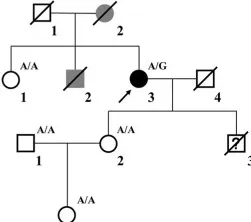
Clinical data of the family with HSP. (G) Genealogy of this family having HSP. Squares and circles indicate male and female, respectively. Filled symbols indicate affected individuals. Black indicates an affected individual observed by clinical and molecular examination. Gray indicates an individual suspected of having spastic paraplegia, but that was not examined clinically and molecularly. Open symbols indicate unaffected individuals. Slashes indicate the individuals who are deceased. The arrow indicates the proband. "A/G" indicates the individuals who carried the heterozygous splice variant (c.712-2A>G) in the WASHC5 gene. "A/A" indicates the individuals without the c.712-2A>G variant.
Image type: radiology (scintigraphy)